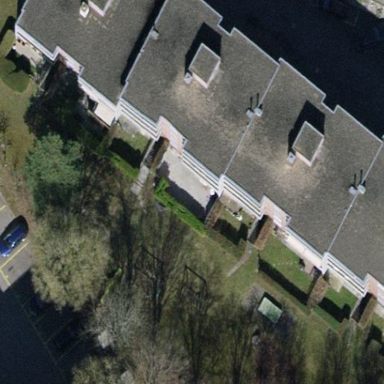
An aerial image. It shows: Flat-roofed apartment building with dimgray gravel roof. The building itself is colored thistle.